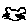
Label: cat